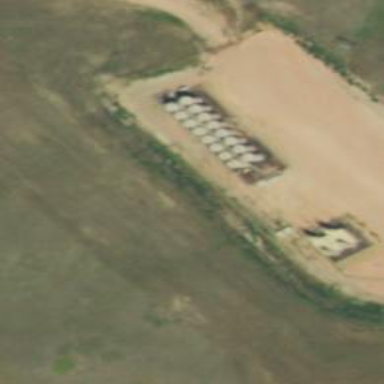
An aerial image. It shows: Storage tank with man-made structure.